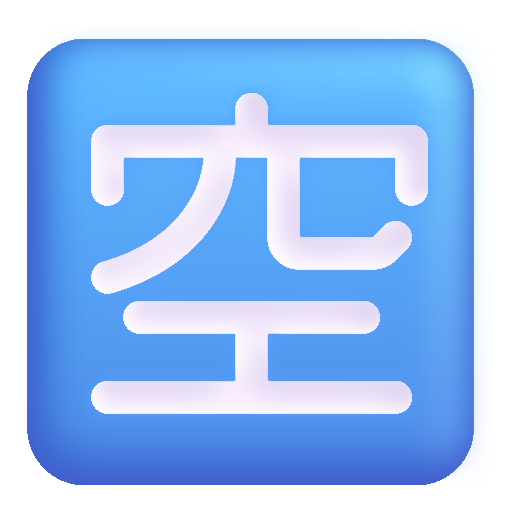
japanese vacancy button color